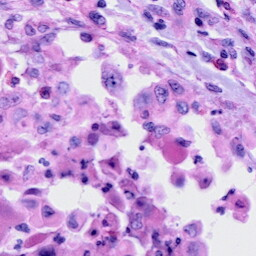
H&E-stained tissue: Cervix